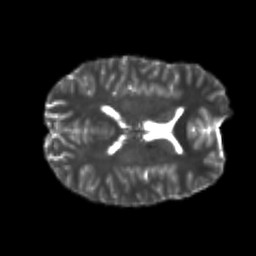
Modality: T2w
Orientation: axial
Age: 21
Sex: male
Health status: healthy
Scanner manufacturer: philips
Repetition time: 7.393 s
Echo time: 0.08599 s